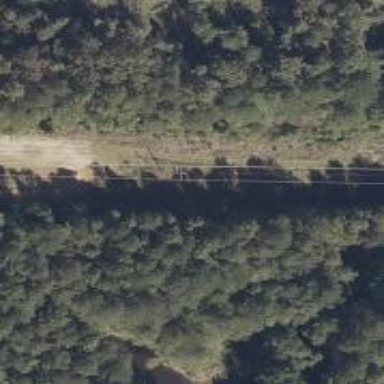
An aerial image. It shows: Power pole.